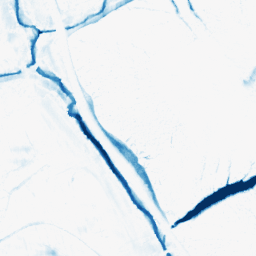
Category: morphological
Decomposition family: morphological_ellipse
Decomposition parameters: operation: closing
width: 20
height: 10
Upsampling method: bicubic
Upsampling parameters: scale: 2
Upsampling scale: 2